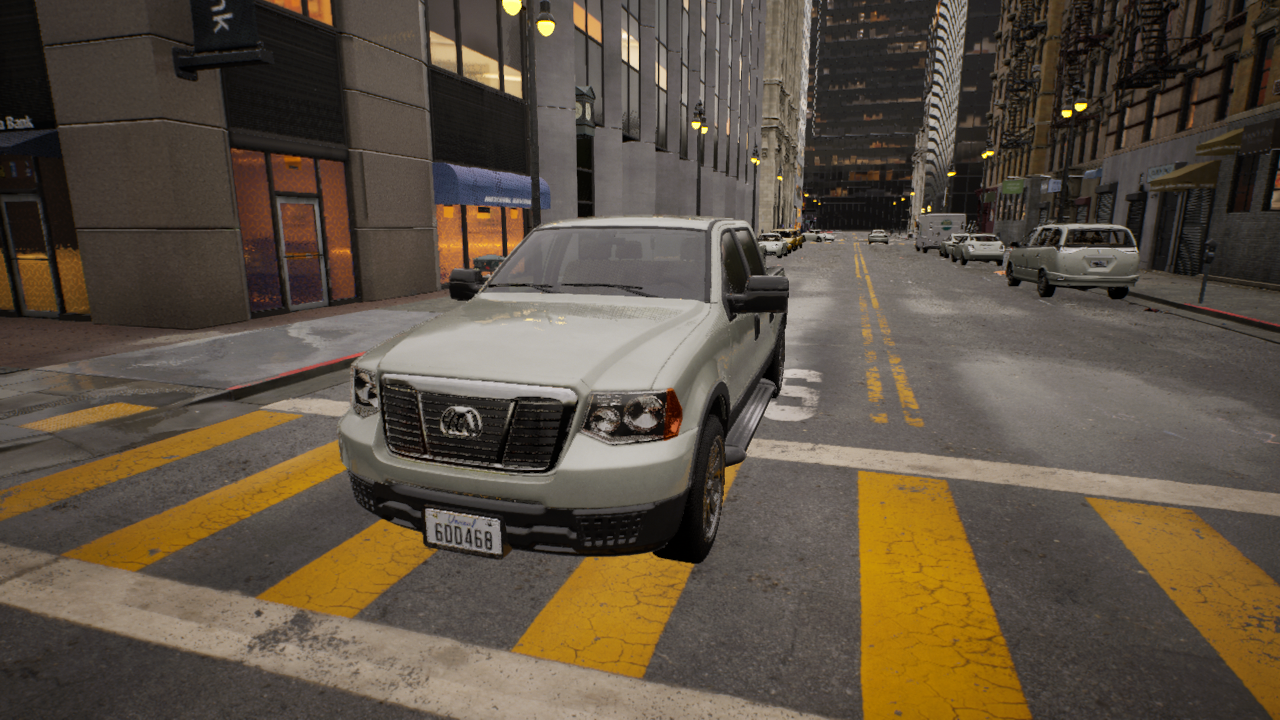
Venue: residential
Lighting: golden hour
Vehicle rig: pickup